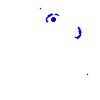
Particle: pion